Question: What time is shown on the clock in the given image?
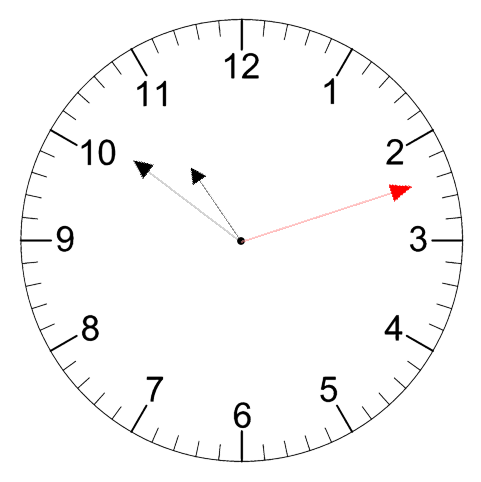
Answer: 10:51:12